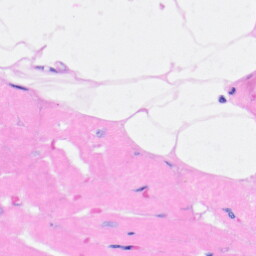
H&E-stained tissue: Heart